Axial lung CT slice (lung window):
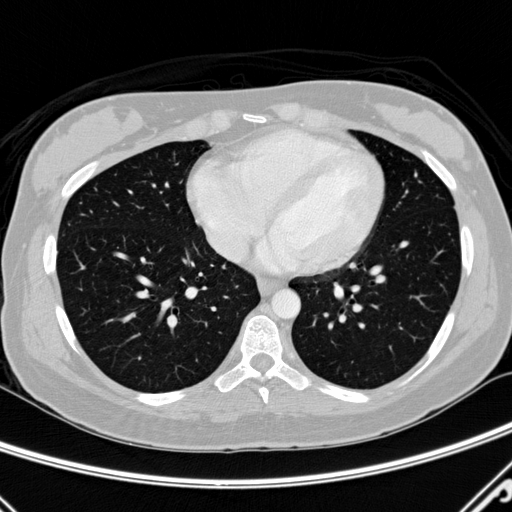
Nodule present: no